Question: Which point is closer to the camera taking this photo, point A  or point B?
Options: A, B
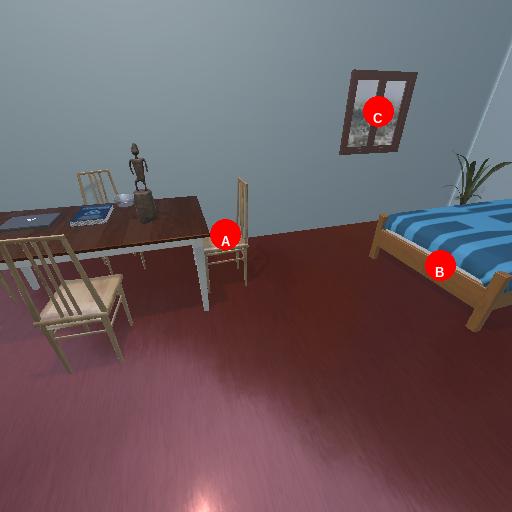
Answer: A